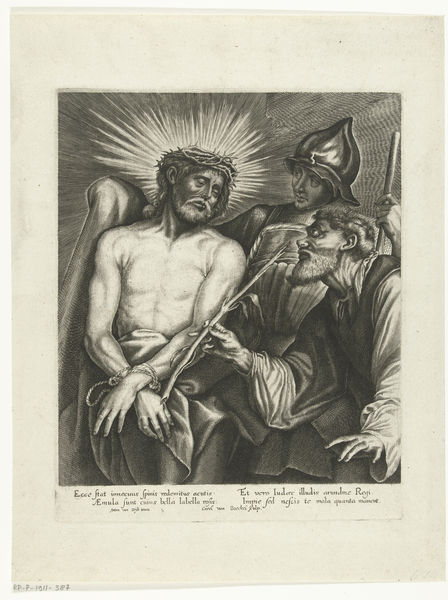
Titel: Christus met doornenkroon
Künstler: Charles van Boeckel
Standort: Amsterdam
Institution: Rijksmuseum
Schlagwörter: schwarz, weiss, zeichnung, bart, hände, gewand, krone, stock, grafik, strahlen, zweig, schwarzweiss, radierung, stich, text, soldat, helm, rüstung, heiligenschein, christus, jesus, leiden, märtyrer, petrus, dornenkrone, gefesselt, leidend